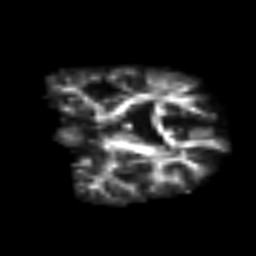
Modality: FA
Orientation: coronal
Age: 62
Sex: female
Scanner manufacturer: siemens
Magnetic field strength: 3 T
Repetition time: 3.2 s
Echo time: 0.081 s